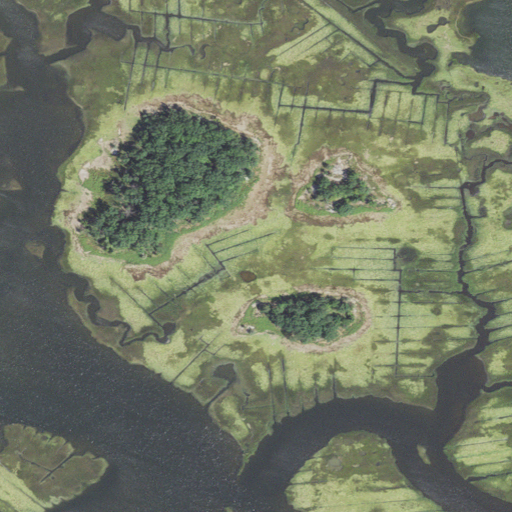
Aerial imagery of island in Massachusetts named Tommy Island containing herbaceous wetlands and open water